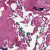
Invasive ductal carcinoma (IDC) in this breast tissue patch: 0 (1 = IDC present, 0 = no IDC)